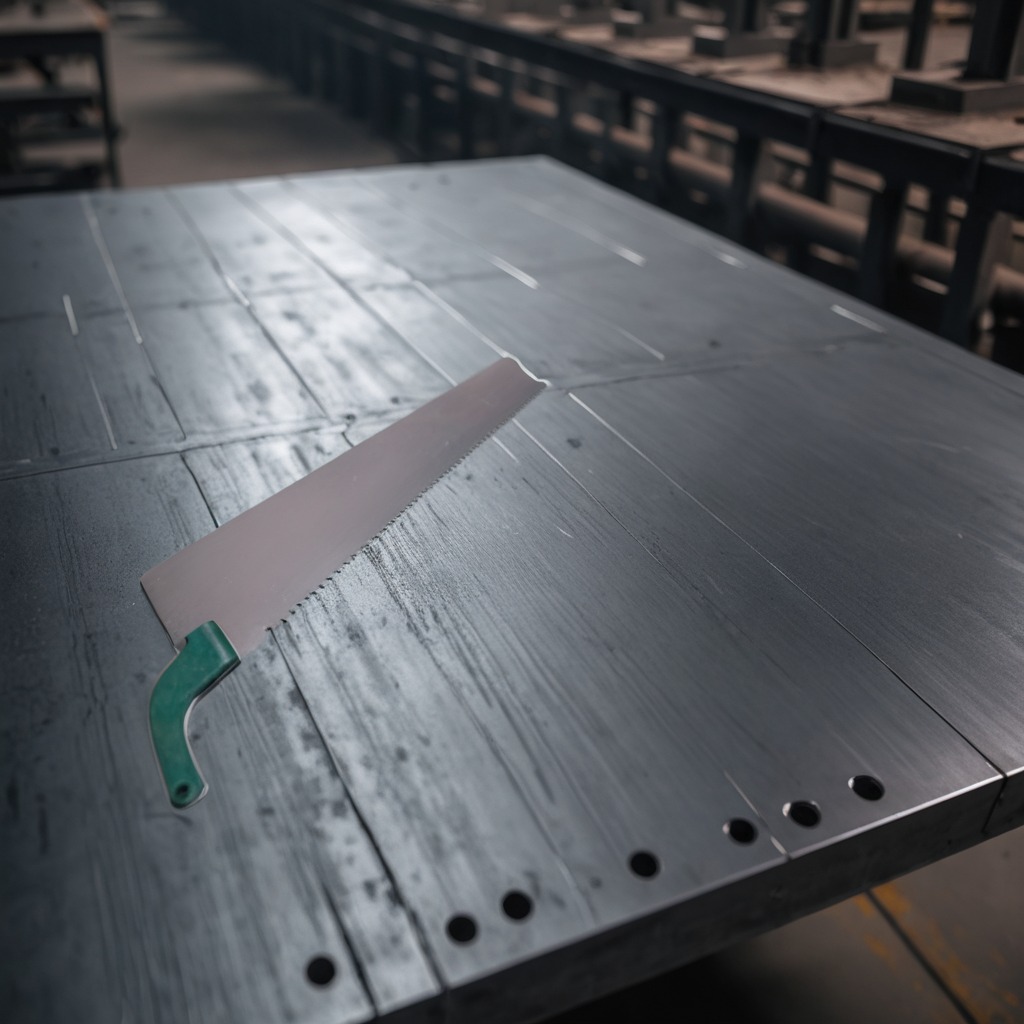
A metal saw is lying on a cold steel table in a mining workshop.